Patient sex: F
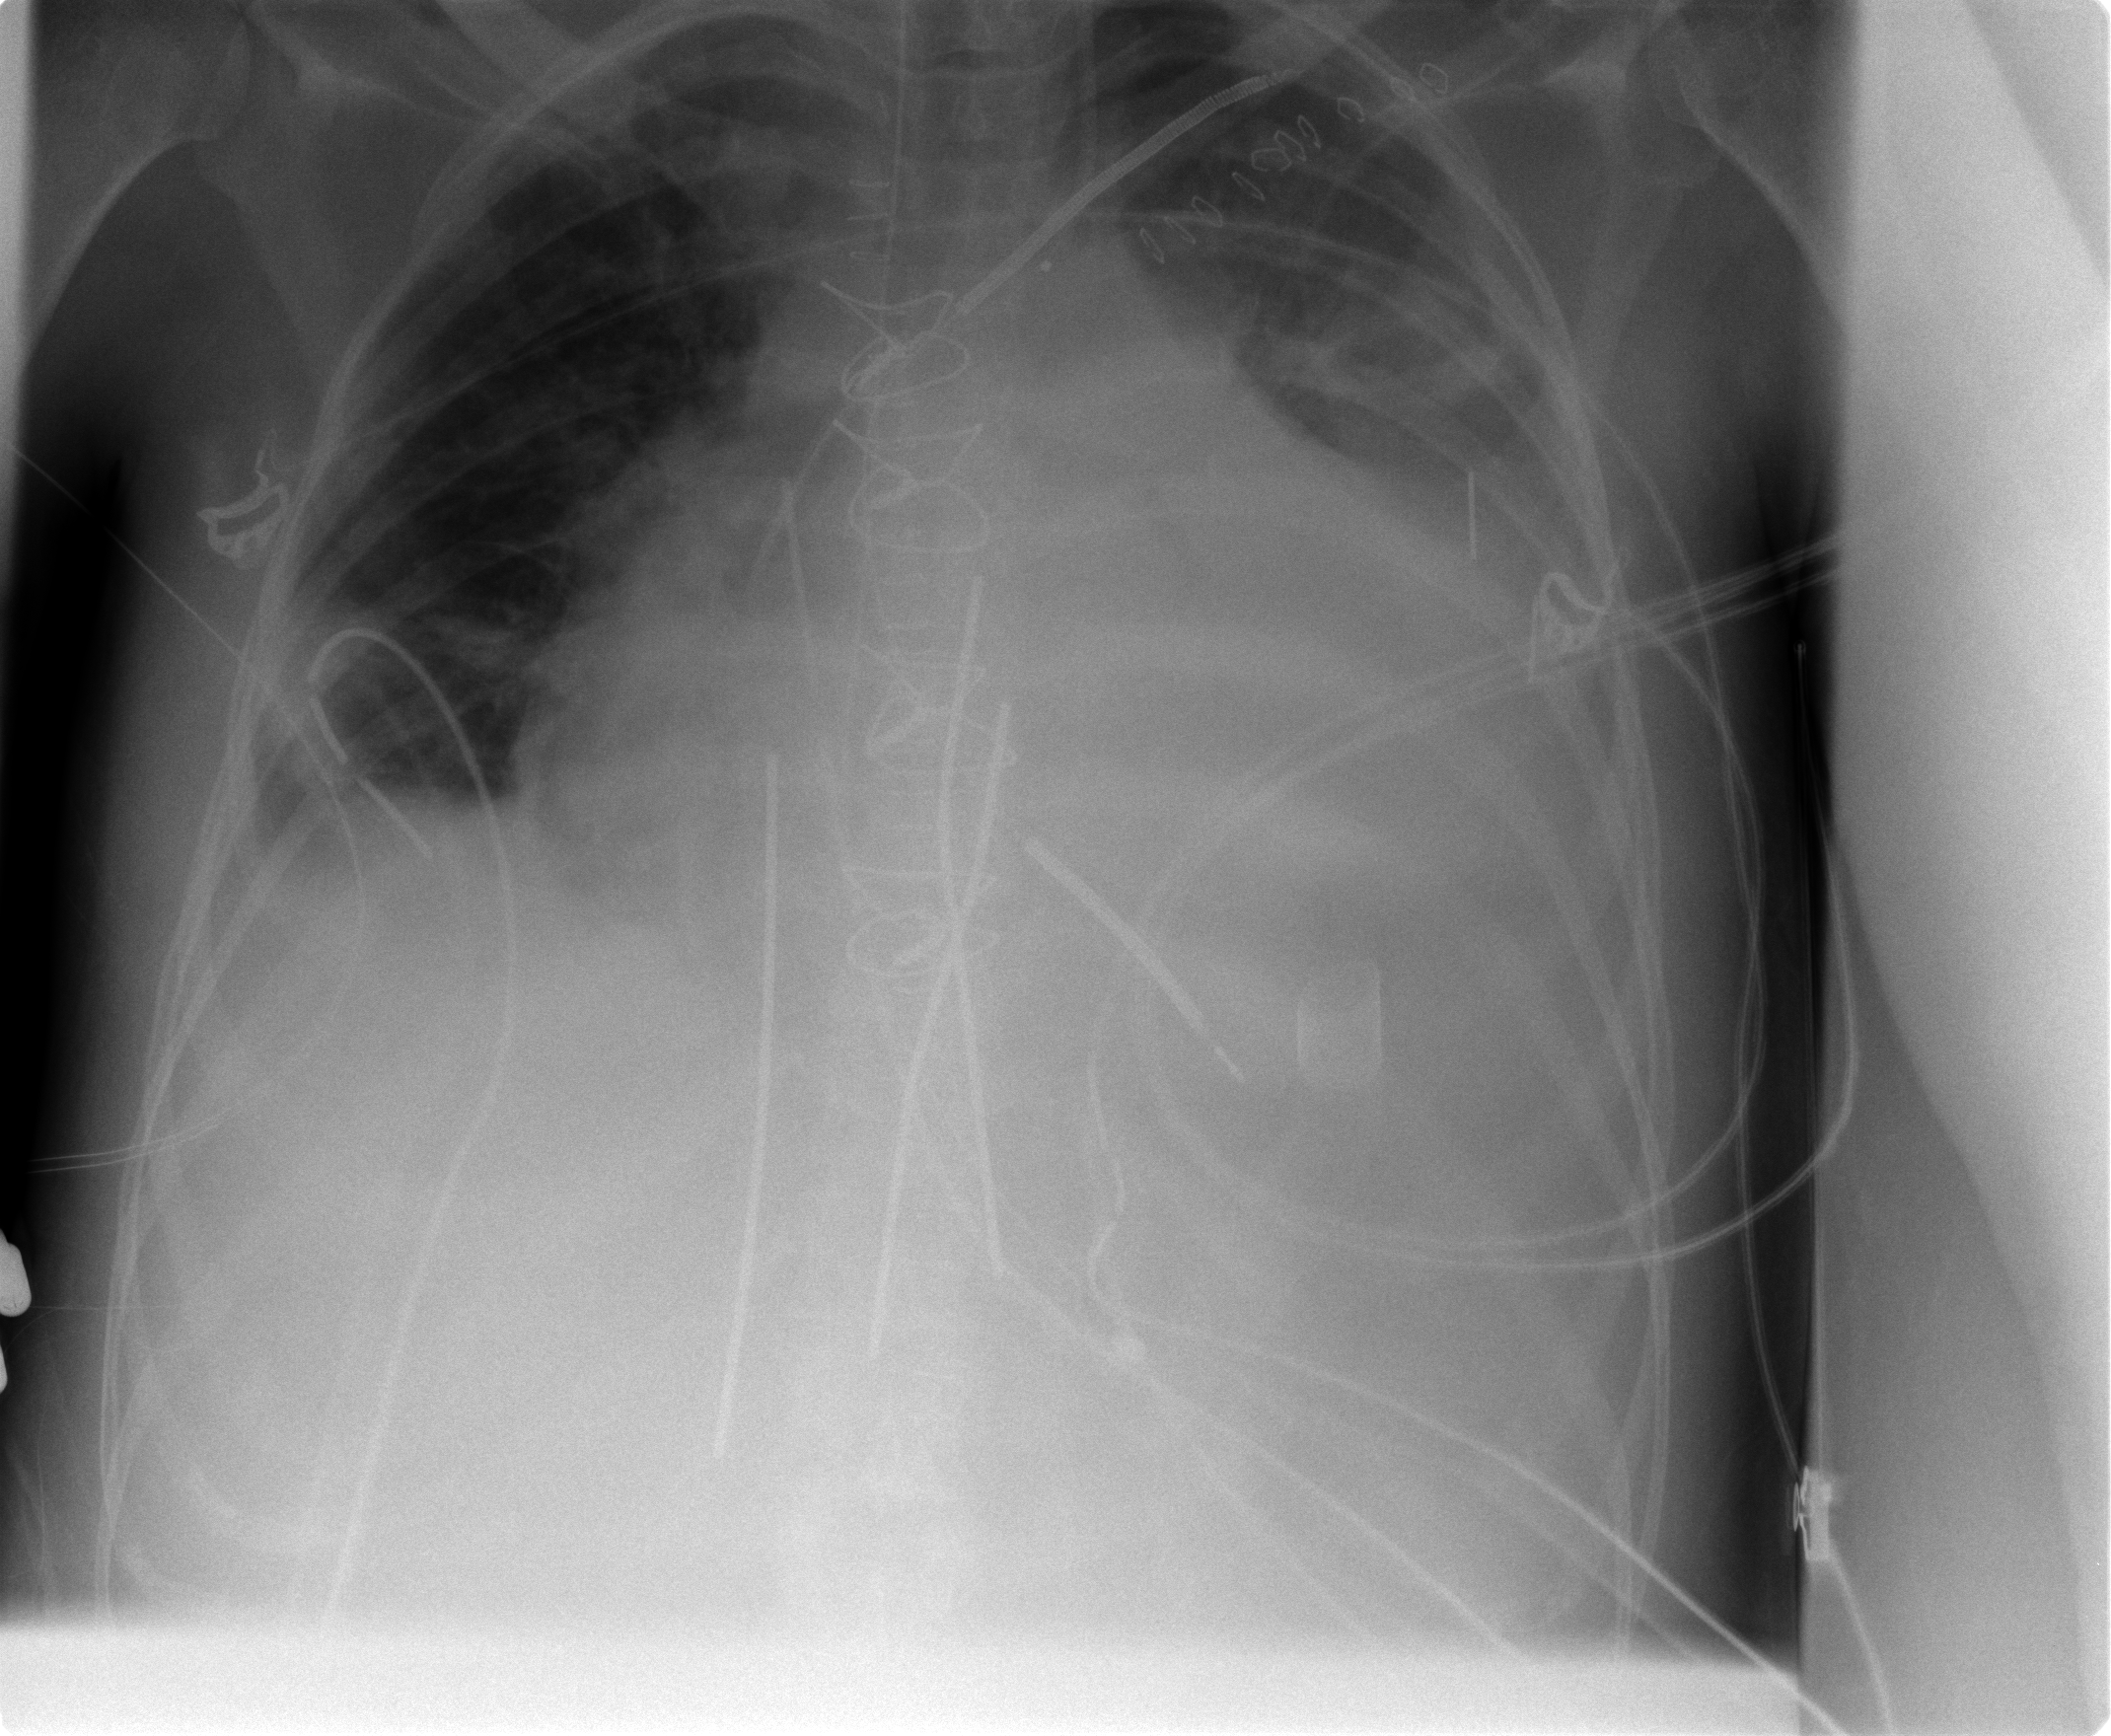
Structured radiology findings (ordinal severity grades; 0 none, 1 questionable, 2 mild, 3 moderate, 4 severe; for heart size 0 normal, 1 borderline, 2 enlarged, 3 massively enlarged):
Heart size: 3
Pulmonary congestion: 2
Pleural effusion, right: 2
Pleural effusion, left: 2
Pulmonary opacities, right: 0
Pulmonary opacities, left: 1
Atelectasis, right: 1
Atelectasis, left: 2